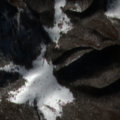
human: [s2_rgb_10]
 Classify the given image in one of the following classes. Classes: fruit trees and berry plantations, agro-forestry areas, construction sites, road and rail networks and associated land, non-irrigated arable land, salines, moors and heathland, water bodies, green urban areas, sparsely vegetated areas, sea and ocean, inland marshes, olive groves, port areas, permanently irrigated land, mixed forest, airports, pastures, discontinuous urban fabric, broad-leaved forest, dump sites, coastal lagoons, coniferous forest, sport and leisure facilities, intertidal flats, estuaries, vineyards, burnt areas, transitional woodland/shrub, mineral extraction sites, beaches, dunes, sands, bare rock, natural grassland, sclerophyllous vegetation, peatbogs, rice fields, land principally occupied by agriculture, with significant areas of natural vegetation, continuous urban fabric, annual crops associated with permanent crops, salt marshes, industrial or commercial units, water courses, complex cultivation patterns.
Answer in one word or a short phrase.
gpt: broad-leaved forest, natural grassland, sparsely vegetated areas